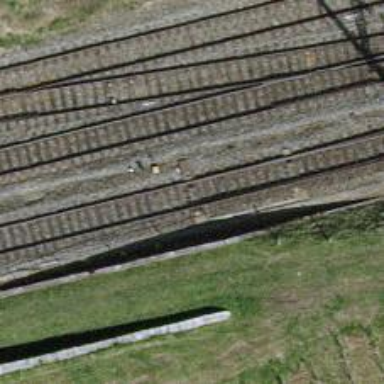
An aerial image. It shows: Railway switch.